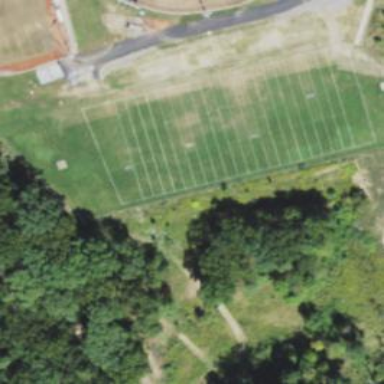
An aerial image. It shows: Pitch for American football.